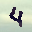
Label: 4